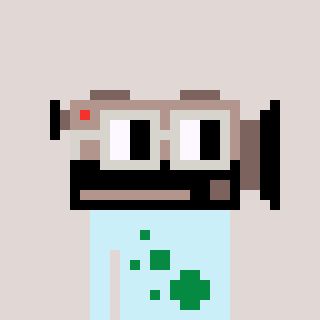
a pixel art character with square light gray glasses, a camcorder-shaped head and a cold-colored body on a warm background